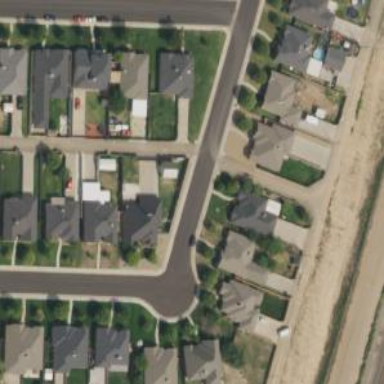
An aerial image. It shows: Alley classified as service road.